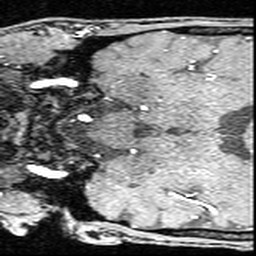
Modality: angio
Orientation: coronal
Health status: ill
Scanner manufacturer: siemens
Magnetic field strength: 3 T
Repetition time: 0.022 s
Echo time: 0.00395 s